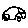
Label: car